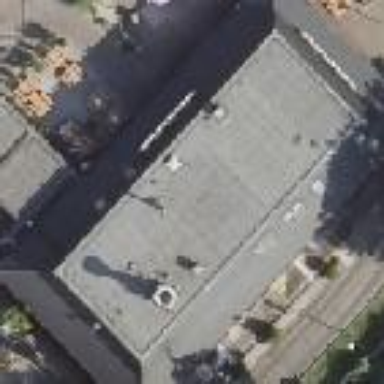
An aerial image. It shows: Fast food restaurant in building.